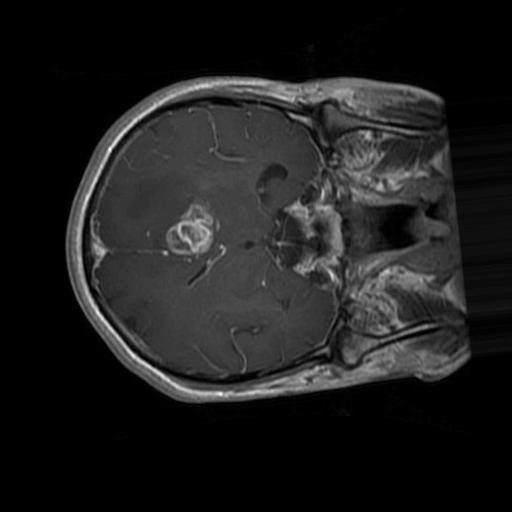
Label: brain_glioma